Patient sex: F
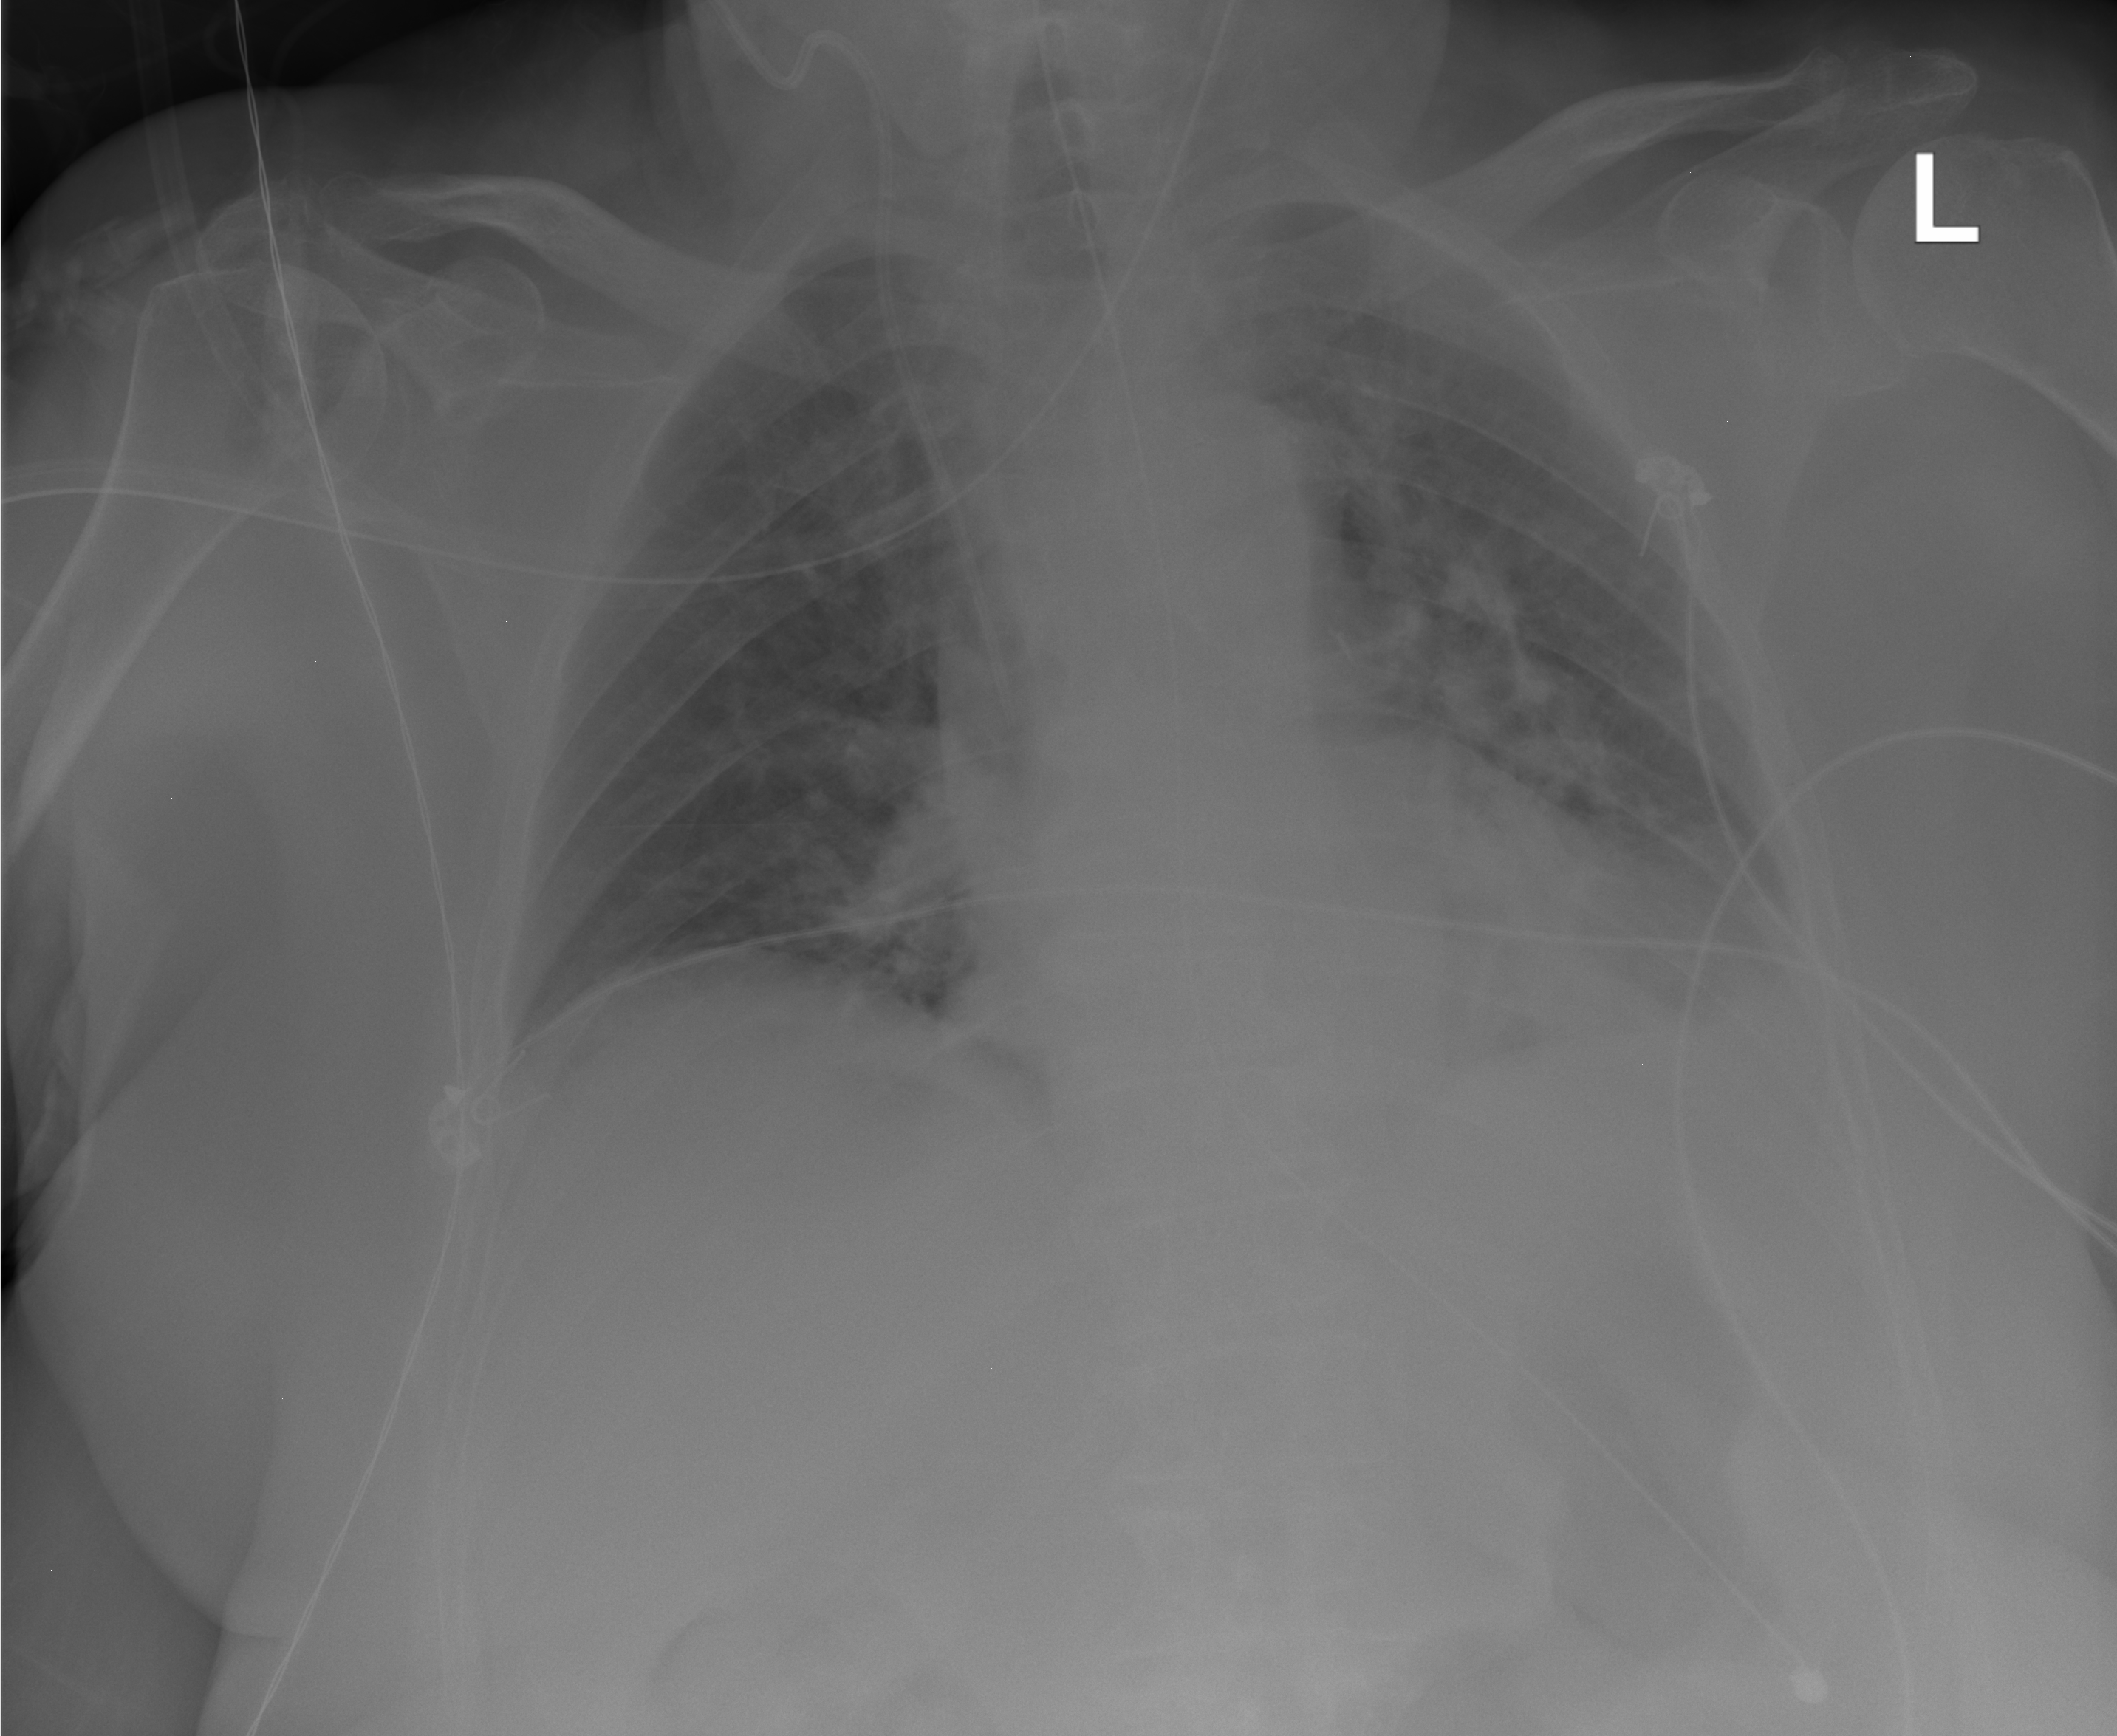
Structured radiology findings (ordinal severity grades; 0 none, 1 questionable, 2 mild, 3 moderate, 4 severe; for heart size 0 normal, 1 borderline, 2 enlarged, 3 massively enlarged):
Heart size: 2
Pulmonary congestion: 2
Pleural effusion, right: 1
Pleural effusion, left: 2
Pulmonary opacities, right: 1
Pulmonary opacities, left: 2
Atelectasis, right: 0
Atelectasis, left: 2